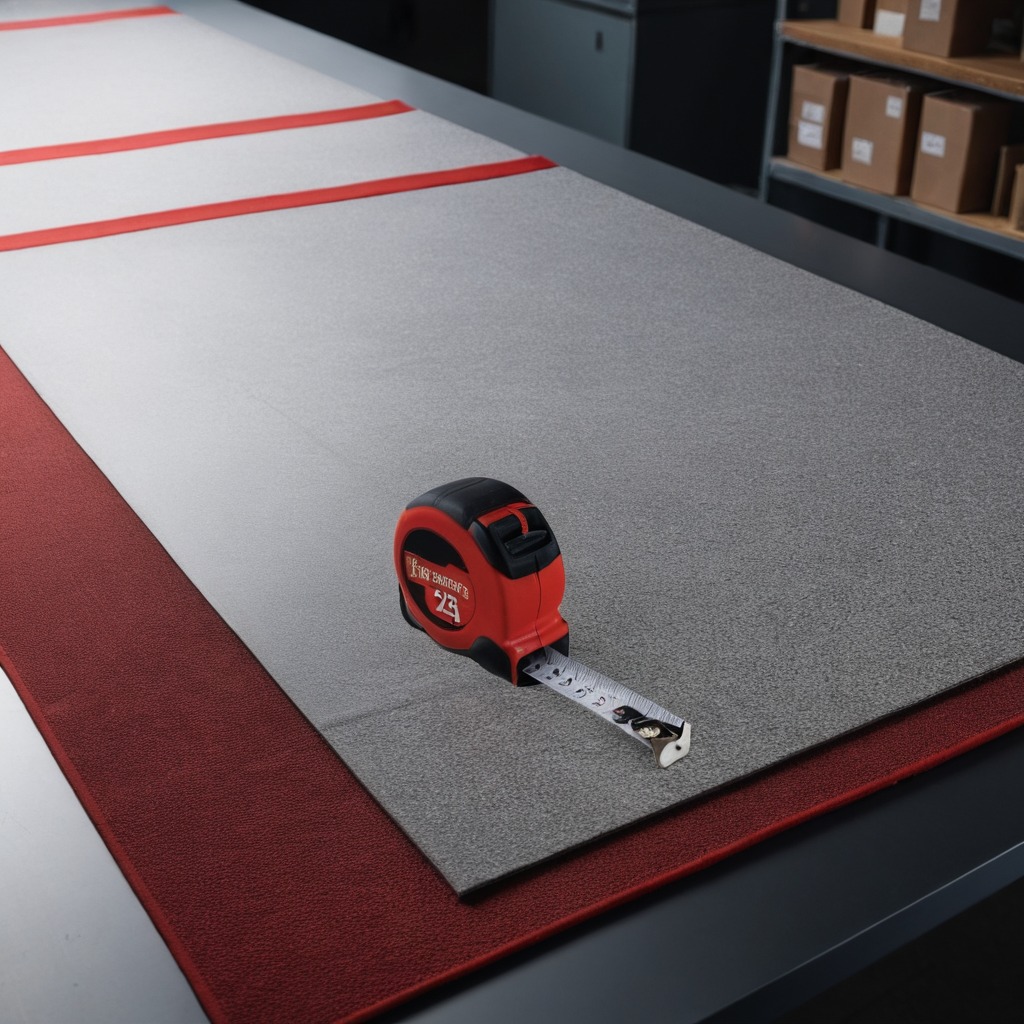
A measuring tape is lying on the clean granite tabletop covered with a red rubber mat inside a workshop under bright overhead lighting crisp shadows high clarity worn but beneath the mat